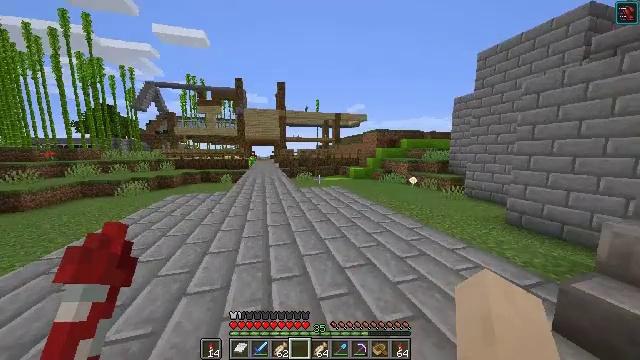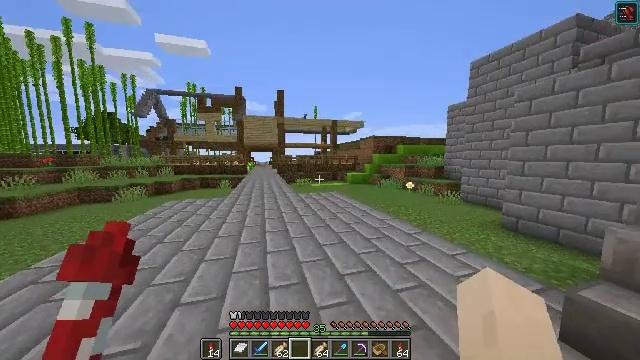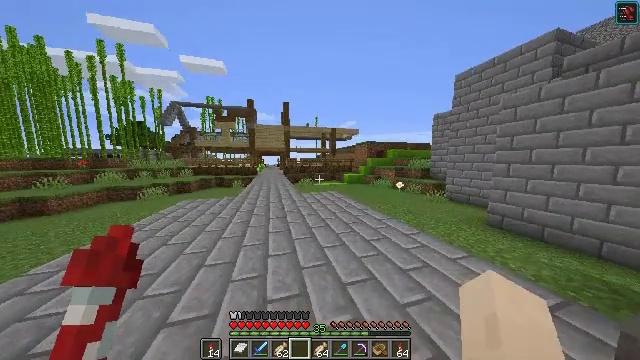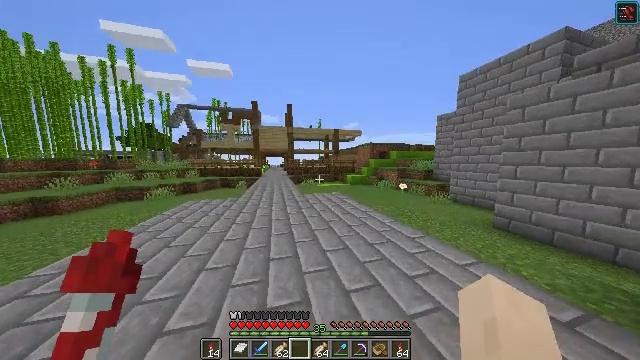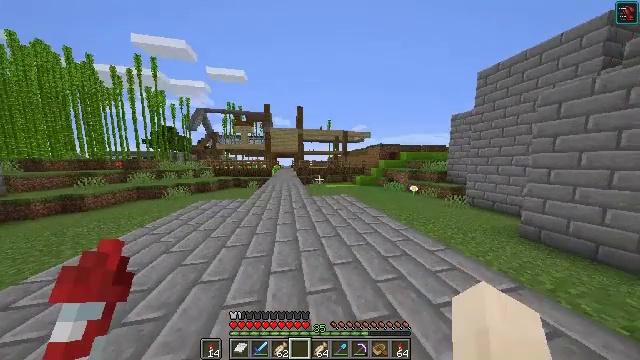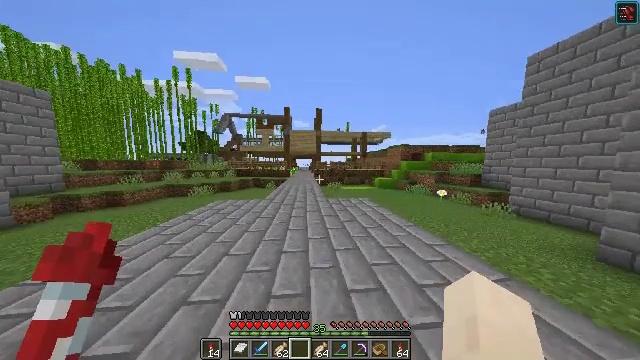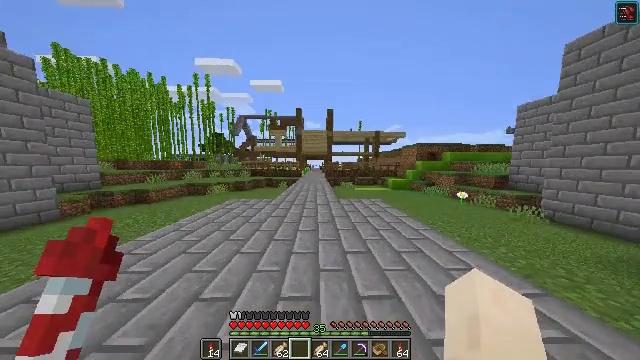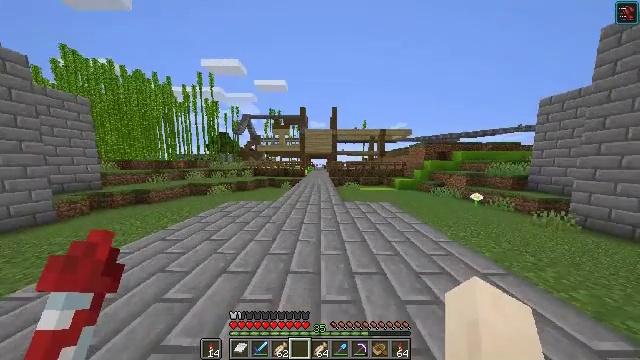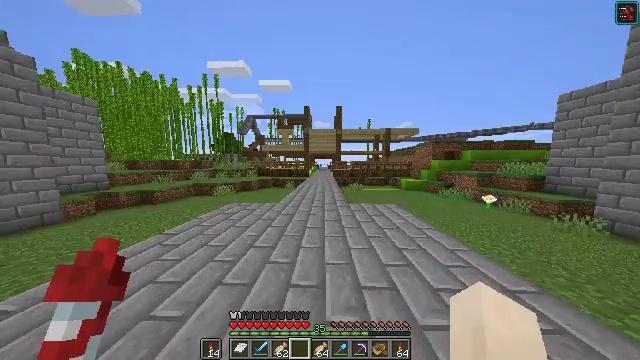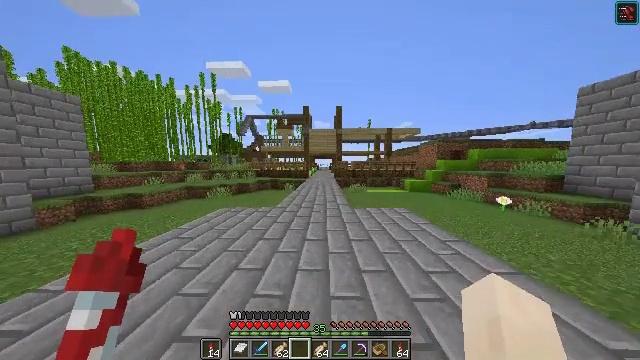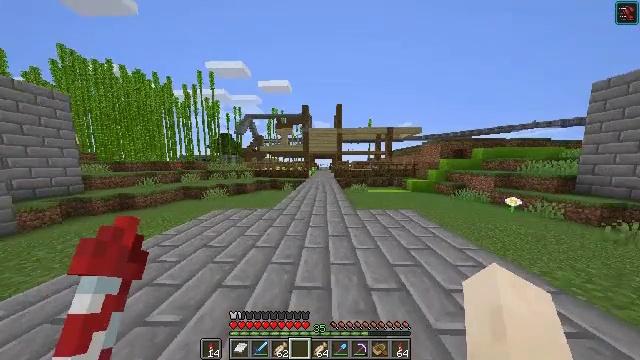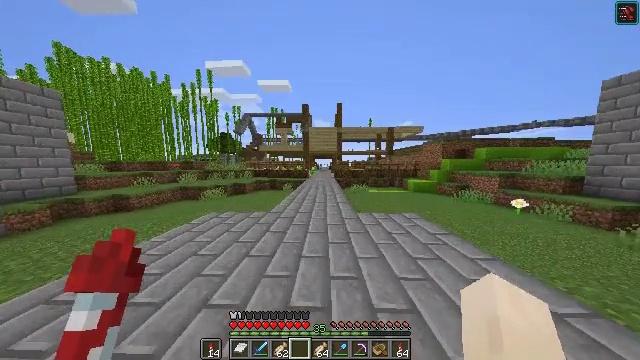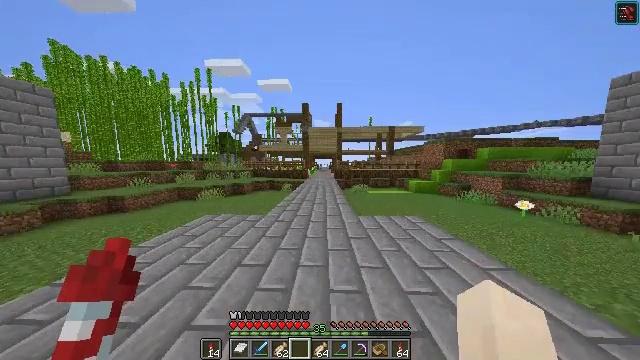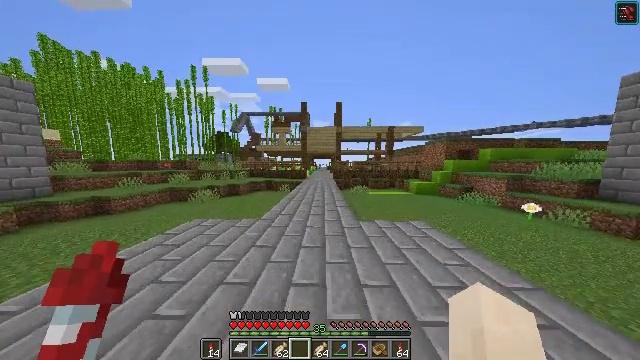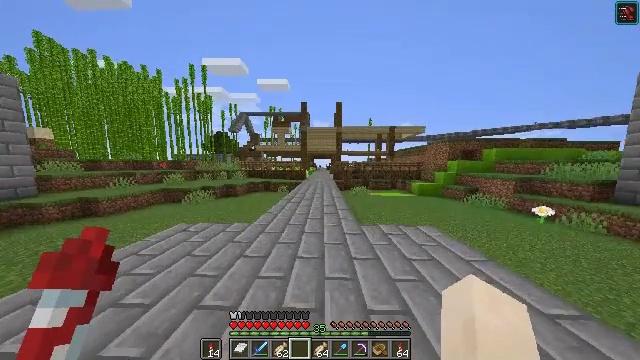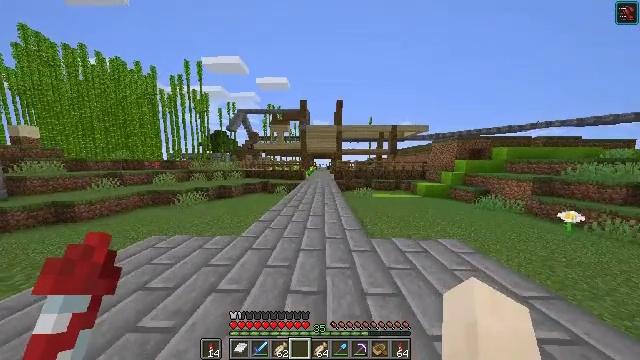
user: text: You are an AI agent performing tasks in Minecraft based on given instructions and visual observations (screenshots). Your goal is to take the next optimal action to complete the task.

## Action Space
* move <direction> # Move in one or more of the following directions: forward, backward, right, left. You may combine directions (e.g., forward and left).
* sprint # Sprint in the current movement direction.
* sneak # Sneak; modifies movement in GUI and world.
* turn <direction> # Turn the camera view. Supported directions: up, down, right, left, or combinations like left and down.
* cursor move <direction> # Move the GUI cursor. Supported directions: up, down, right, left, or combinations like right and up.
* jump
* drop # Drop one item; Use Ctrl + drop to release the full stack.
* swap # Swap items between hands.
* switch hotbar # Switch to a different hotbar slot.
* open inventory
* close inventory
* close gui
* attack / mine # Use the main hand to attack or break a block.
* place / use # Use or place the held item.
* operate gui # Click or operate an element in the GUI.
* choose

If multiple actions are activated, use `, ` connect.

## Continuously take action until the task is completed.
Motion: motion action
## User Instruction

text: Combine paper and a compass on a crafting table to craft a map.
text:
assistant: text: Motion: move forward, turn up
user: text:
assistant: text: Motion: move forward
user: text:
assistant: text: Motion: move forward, turn left
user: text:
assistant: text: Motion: move forward, turn left
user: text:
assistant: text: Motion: move forward, turn left
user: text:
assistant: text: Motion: move forward, turn left
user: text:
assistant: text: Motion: move forward, turn left
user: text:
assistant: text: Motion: move forward, turn left
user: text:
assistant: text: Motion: move forward
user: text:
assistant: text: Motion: move forward
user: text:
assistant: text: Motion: move forward
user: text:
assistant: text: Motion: move forward
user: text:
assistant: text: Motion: move forward
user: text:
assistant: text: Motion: move forward
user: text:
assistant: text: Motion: move forward
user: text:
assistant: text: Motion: move forward
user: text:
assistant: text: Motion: move forward
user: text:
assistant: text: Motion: move forward, jump
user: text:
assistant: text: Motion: move forward, jump
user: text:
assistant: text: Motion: move forward, jump
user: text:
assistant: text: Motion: move forward, jump
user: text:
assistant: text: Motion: move forward, jump
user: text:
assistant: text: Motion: move forward, jump
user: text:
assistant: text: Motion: move forward, jump
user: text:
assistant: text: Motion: move forward, jump
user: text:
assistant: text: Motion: move forward, jump
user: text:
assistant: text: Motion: move forward, jump
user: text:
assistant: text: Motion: move forward, jump
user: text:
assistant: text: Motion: move forward, jump
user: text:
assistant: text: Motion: move forward, jump